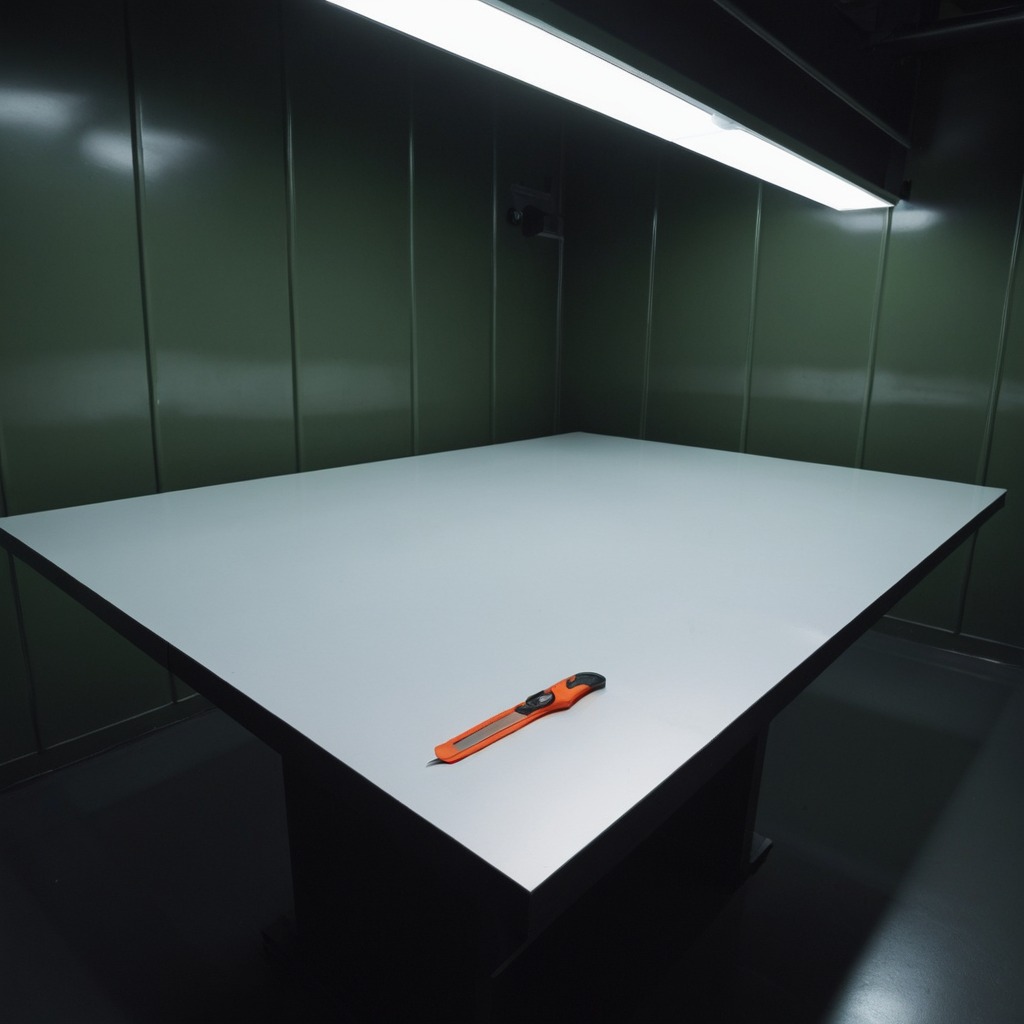
A utility knife lying on a clean empty table in a railway signal maintenance room lit by harsh overhead fluorescents photorealistic surface textures crisp shadows high dynamic range